Field crop: maize
Growth stage: 2
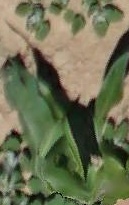
Species: maize